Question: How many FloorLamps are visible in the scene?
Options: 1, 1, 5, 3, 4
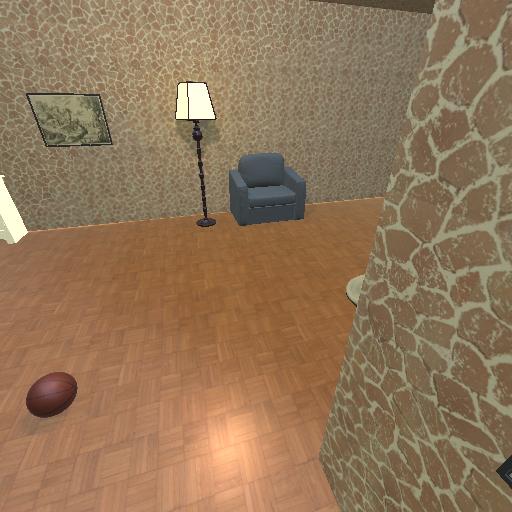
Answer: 1